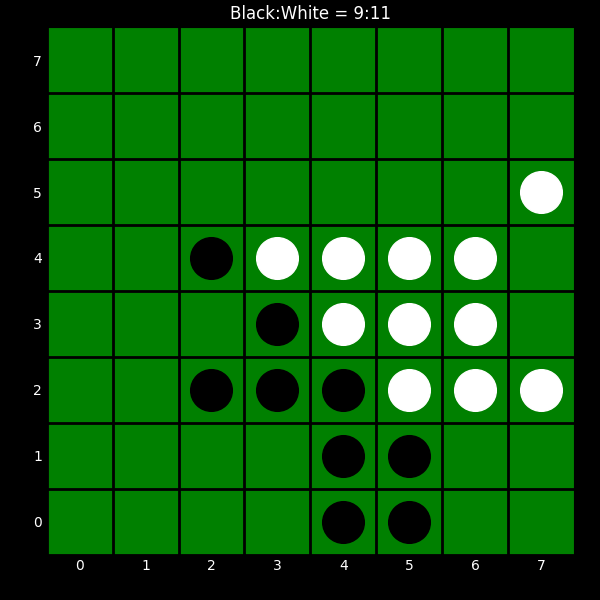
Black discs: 9
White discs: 11